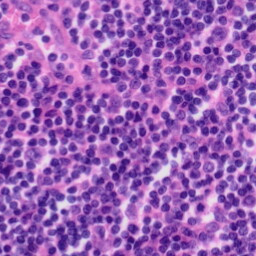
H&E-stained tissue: Tonsil